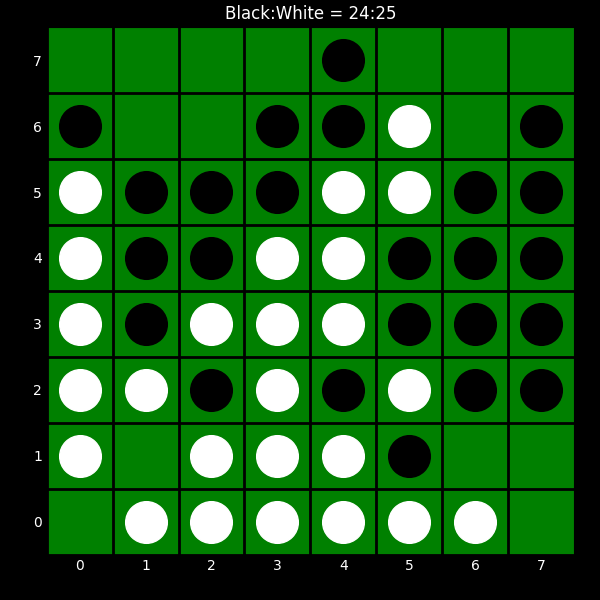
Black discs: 24
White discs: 25